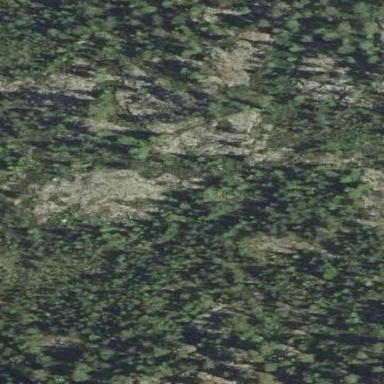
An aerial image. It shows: Landscape of bare rock.